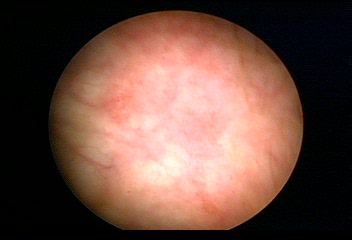
Modality: WLC
Class: Normal mucosa
Bladder cancer association: No